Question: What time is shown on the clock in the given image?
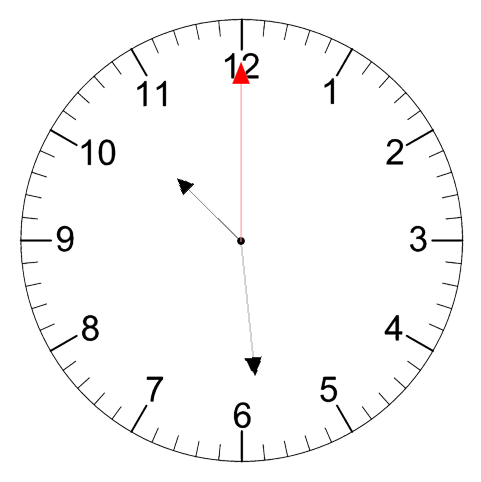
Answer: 10:29:00